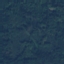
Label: Forest